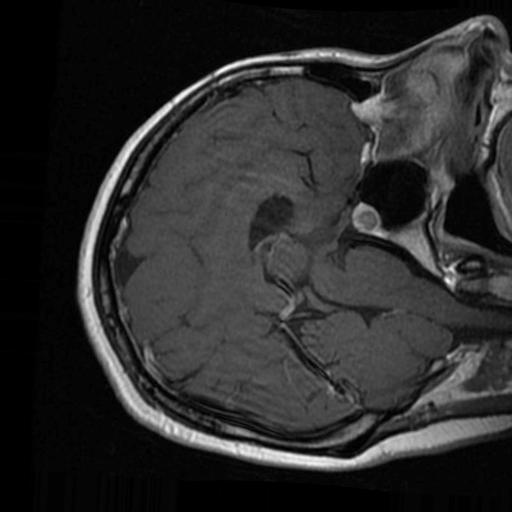
Label: brain_tumor